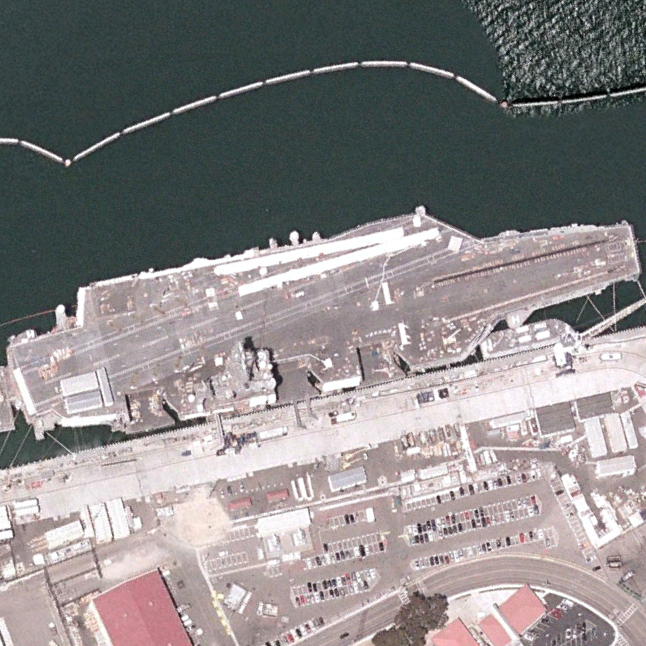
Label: Nimitz-class_aircraft_carrier